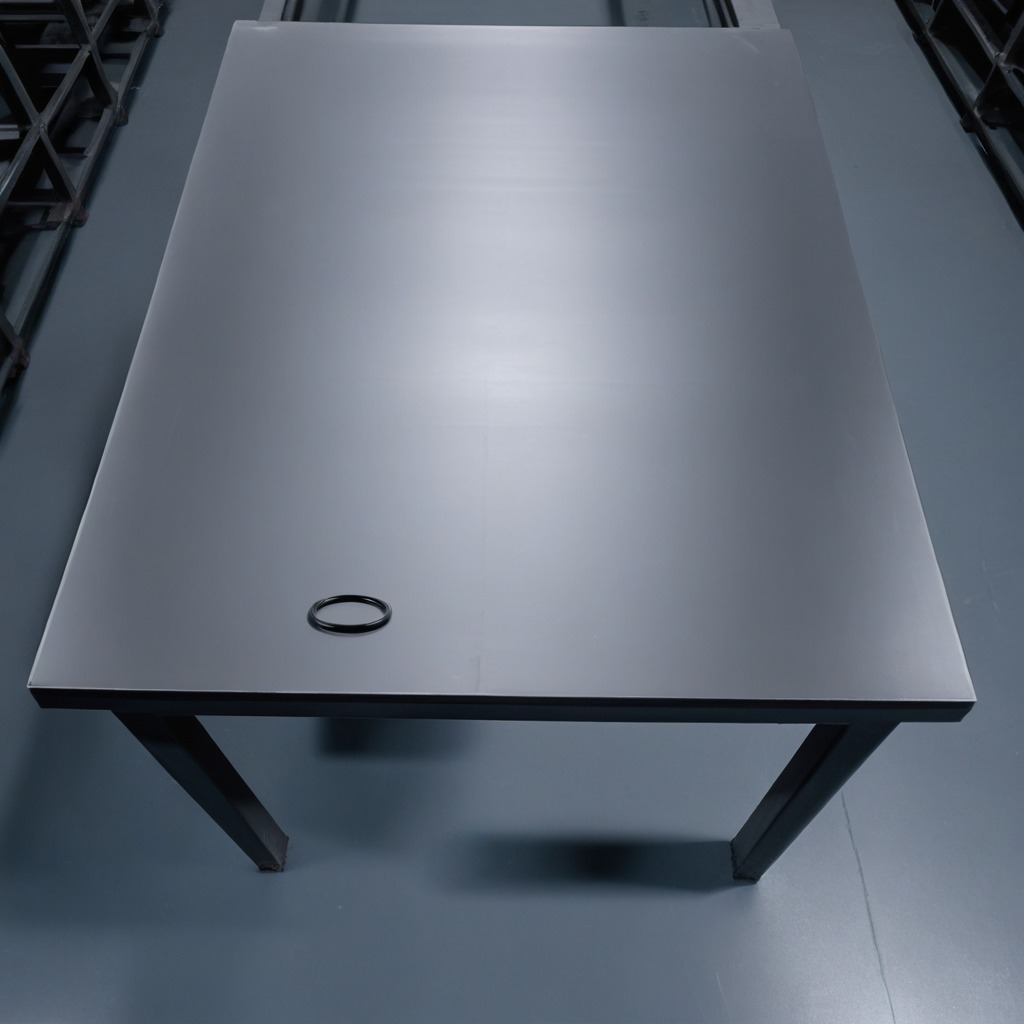
A rubber O-ring is lying on the tabletop.